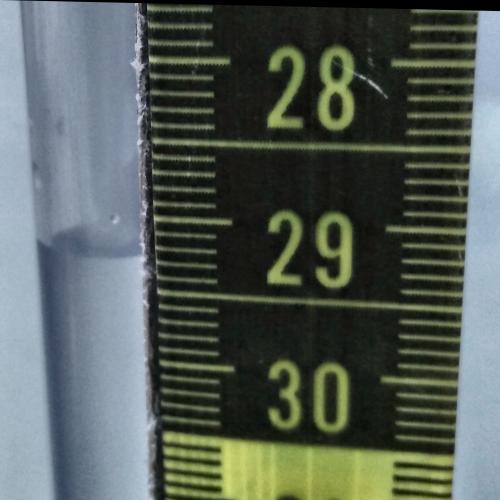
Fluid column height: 29.3 cm